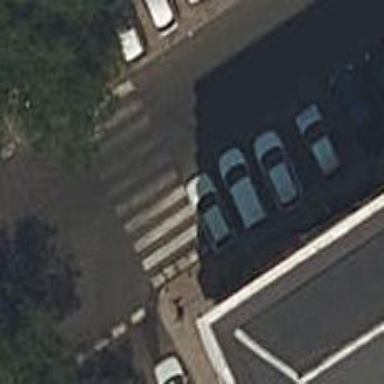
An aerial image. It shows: Uncontrolled road crossing.